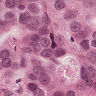
Metastatic tissue present: yes